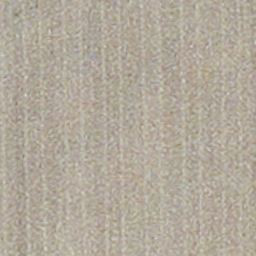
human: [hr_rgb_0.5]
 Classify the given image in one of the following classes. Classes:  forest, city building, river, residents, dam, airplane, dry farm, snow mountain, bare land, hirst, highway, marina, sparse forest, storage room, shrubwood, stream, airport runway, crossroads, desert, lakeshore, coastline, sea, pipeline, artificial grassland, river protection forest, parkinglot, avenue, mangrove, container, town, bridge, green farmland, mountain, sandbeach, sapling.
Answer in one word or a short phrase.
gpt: dry farm